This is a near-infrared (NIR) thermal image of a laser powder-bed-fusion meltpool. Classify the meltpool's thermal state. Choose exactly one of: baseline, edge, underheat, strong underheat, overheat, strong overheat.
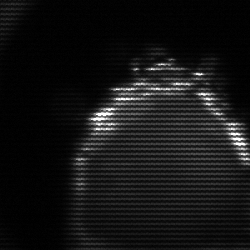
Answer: edge